Chest X-ray:
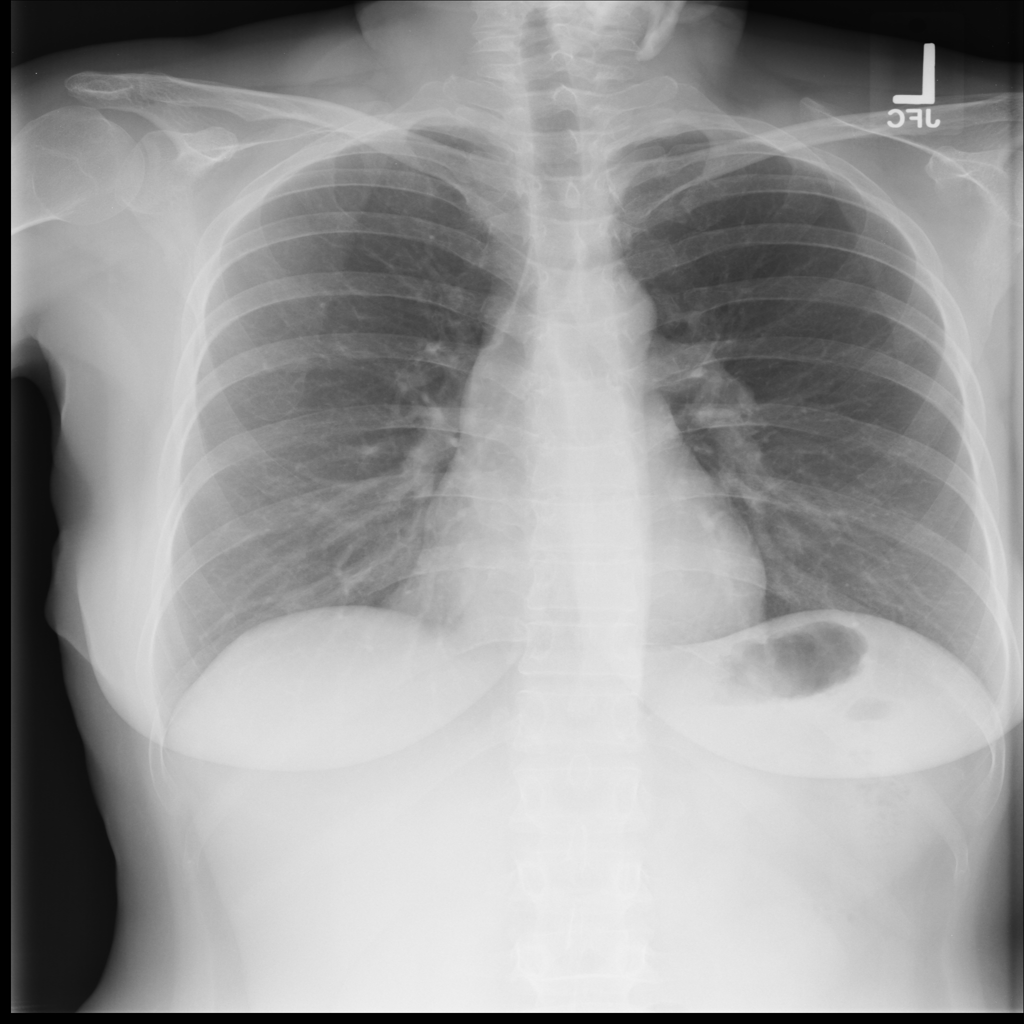
No abnormal finding: yes